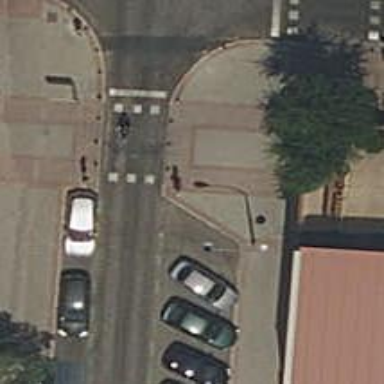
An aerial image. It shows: Zebra crossing with traffic signals.